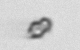
Label: Heterocapsa_rotundata